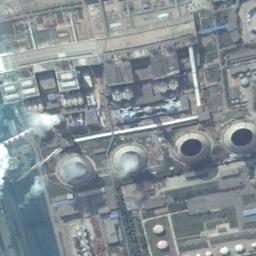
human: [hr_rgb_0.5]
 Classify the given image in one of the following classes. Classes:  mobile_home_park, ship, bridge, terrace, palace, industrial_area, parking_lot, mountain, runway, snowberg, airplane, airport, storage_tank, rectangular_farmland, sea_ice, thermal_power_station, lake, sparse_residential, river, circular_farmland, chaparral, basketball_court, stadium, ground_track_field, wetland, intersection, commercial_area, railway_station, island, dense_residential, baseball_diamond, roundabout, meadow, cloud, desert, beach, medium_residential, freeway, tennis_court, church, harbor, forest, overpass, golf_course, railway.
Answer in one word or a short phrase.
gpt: thermal_power_station